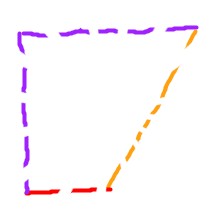
Shape: trapezoid